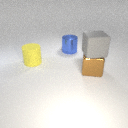
large blue metal cylinder behind large yellow rubber cylinder